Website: ulta-beauty
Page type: customer-info-address
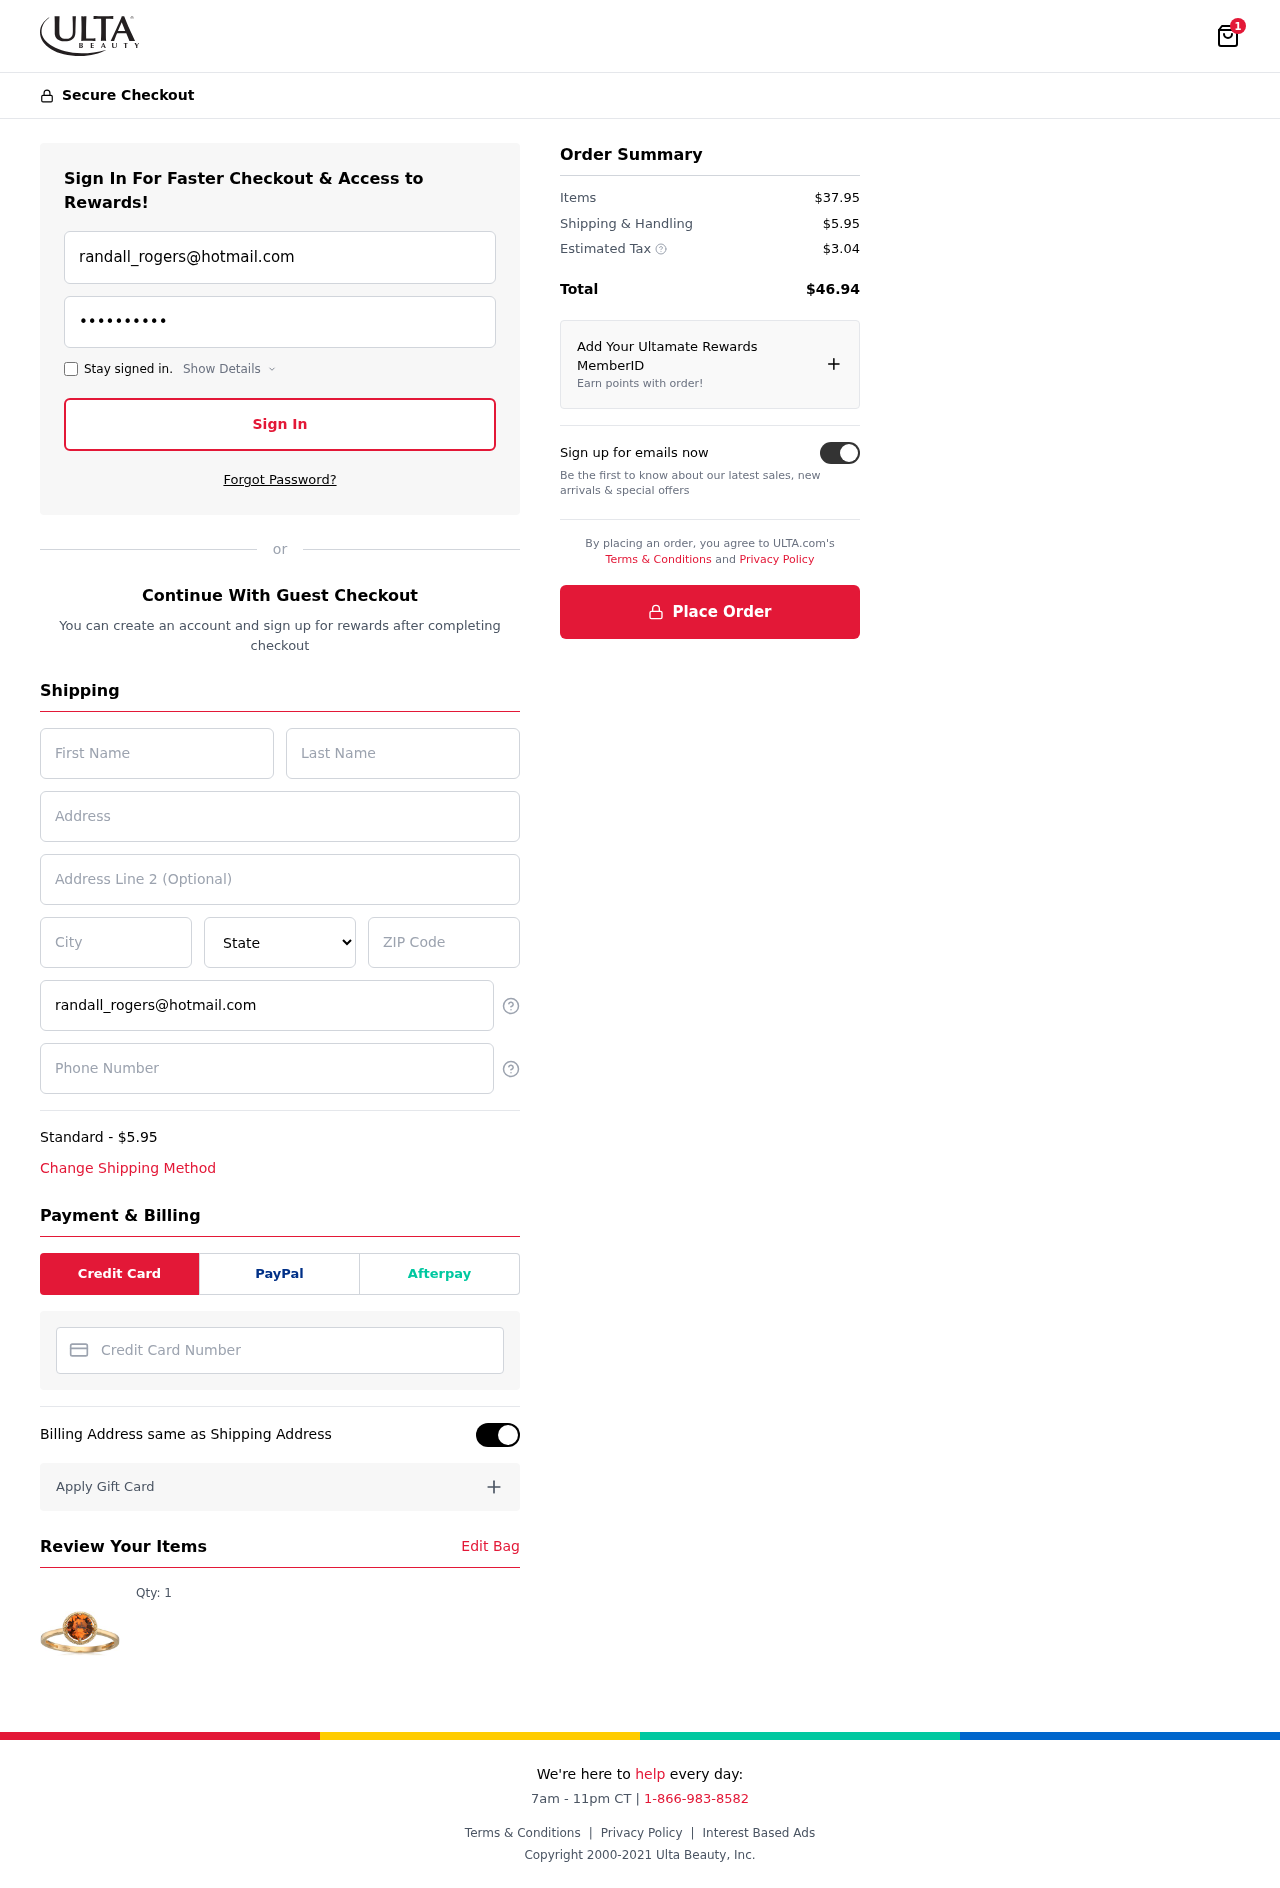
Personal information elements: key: PII_CARD_NUMBER
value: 3487 3889 0268 275
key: PII_CITY
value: East Julie
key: PII_EMAIL
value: randall_rogers@hotmail.com
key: PII_FIRSTNAME
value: Randall
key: PII_LASTNAME
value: Rogers
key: PII_PHONE
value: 9173607832
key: PII_POSTCODE
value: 02139
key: PII_STATE
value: Delaware
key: PII_STREET
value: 845 Michael Isle Apt. 028
Product elements: key: PRODUCT1_QUANTITY
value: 1
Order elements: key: ORDER_NUM_ITEMS
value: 1
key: ORDER_SHIPPING_COST
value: $5.95
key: ORDER_ITEMS_TOTAL
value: $37.95
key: ORDER_SHIPPING_COST2
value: $5.95
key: ORDER_TAX
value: $3.04
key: ORDER_TOTAL
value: $46.94